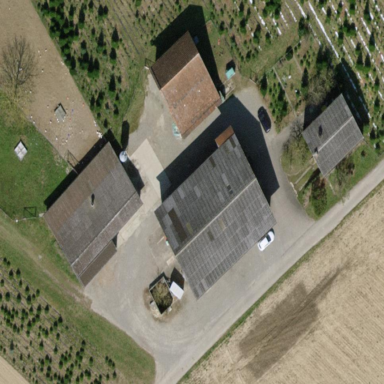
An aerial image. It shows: Farm with farmyard.